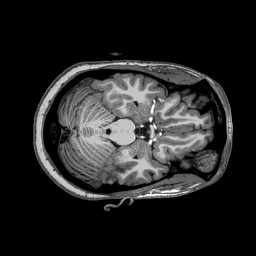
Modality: T1w
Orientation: coronal